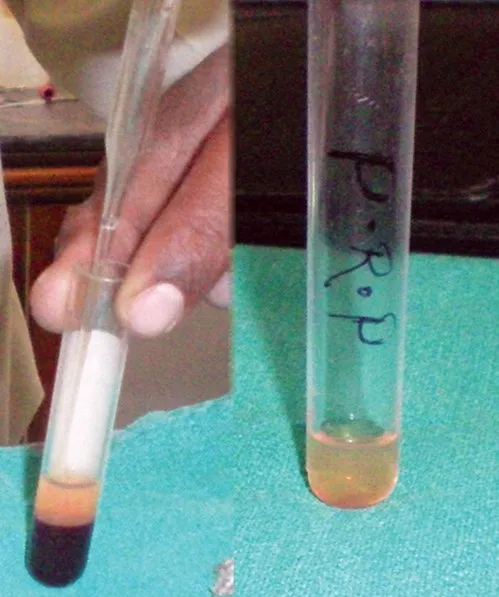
Aspiration of plasma and RBC.
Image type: medical_photograph (other_medical_photograph)